Field crop: tomato
Growth stage: 1
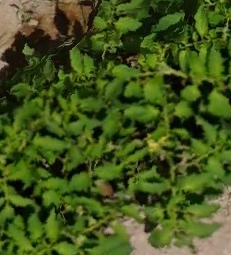
Species: tomato